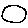
Label: circle